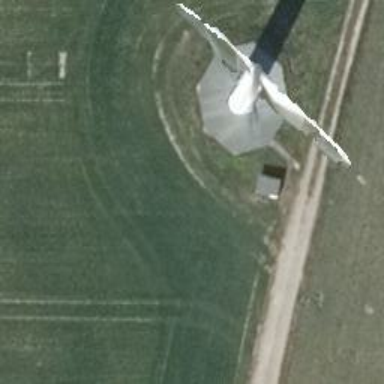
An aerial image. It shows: Wind power generator.